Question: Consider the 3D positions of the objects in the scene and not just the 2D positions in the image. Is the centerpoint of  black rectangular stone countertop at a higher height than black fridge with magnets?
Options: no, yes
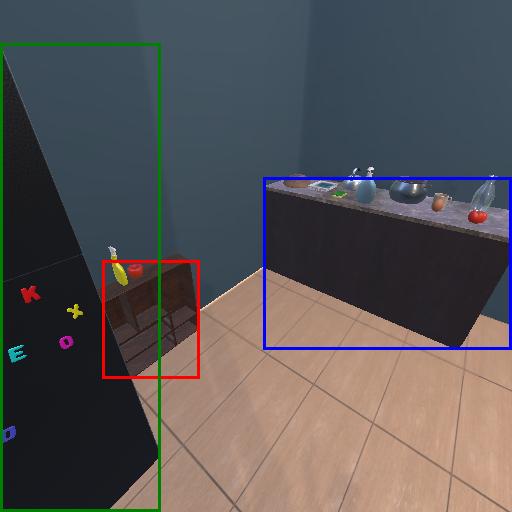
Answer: no